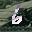
Label: 6